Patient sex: M
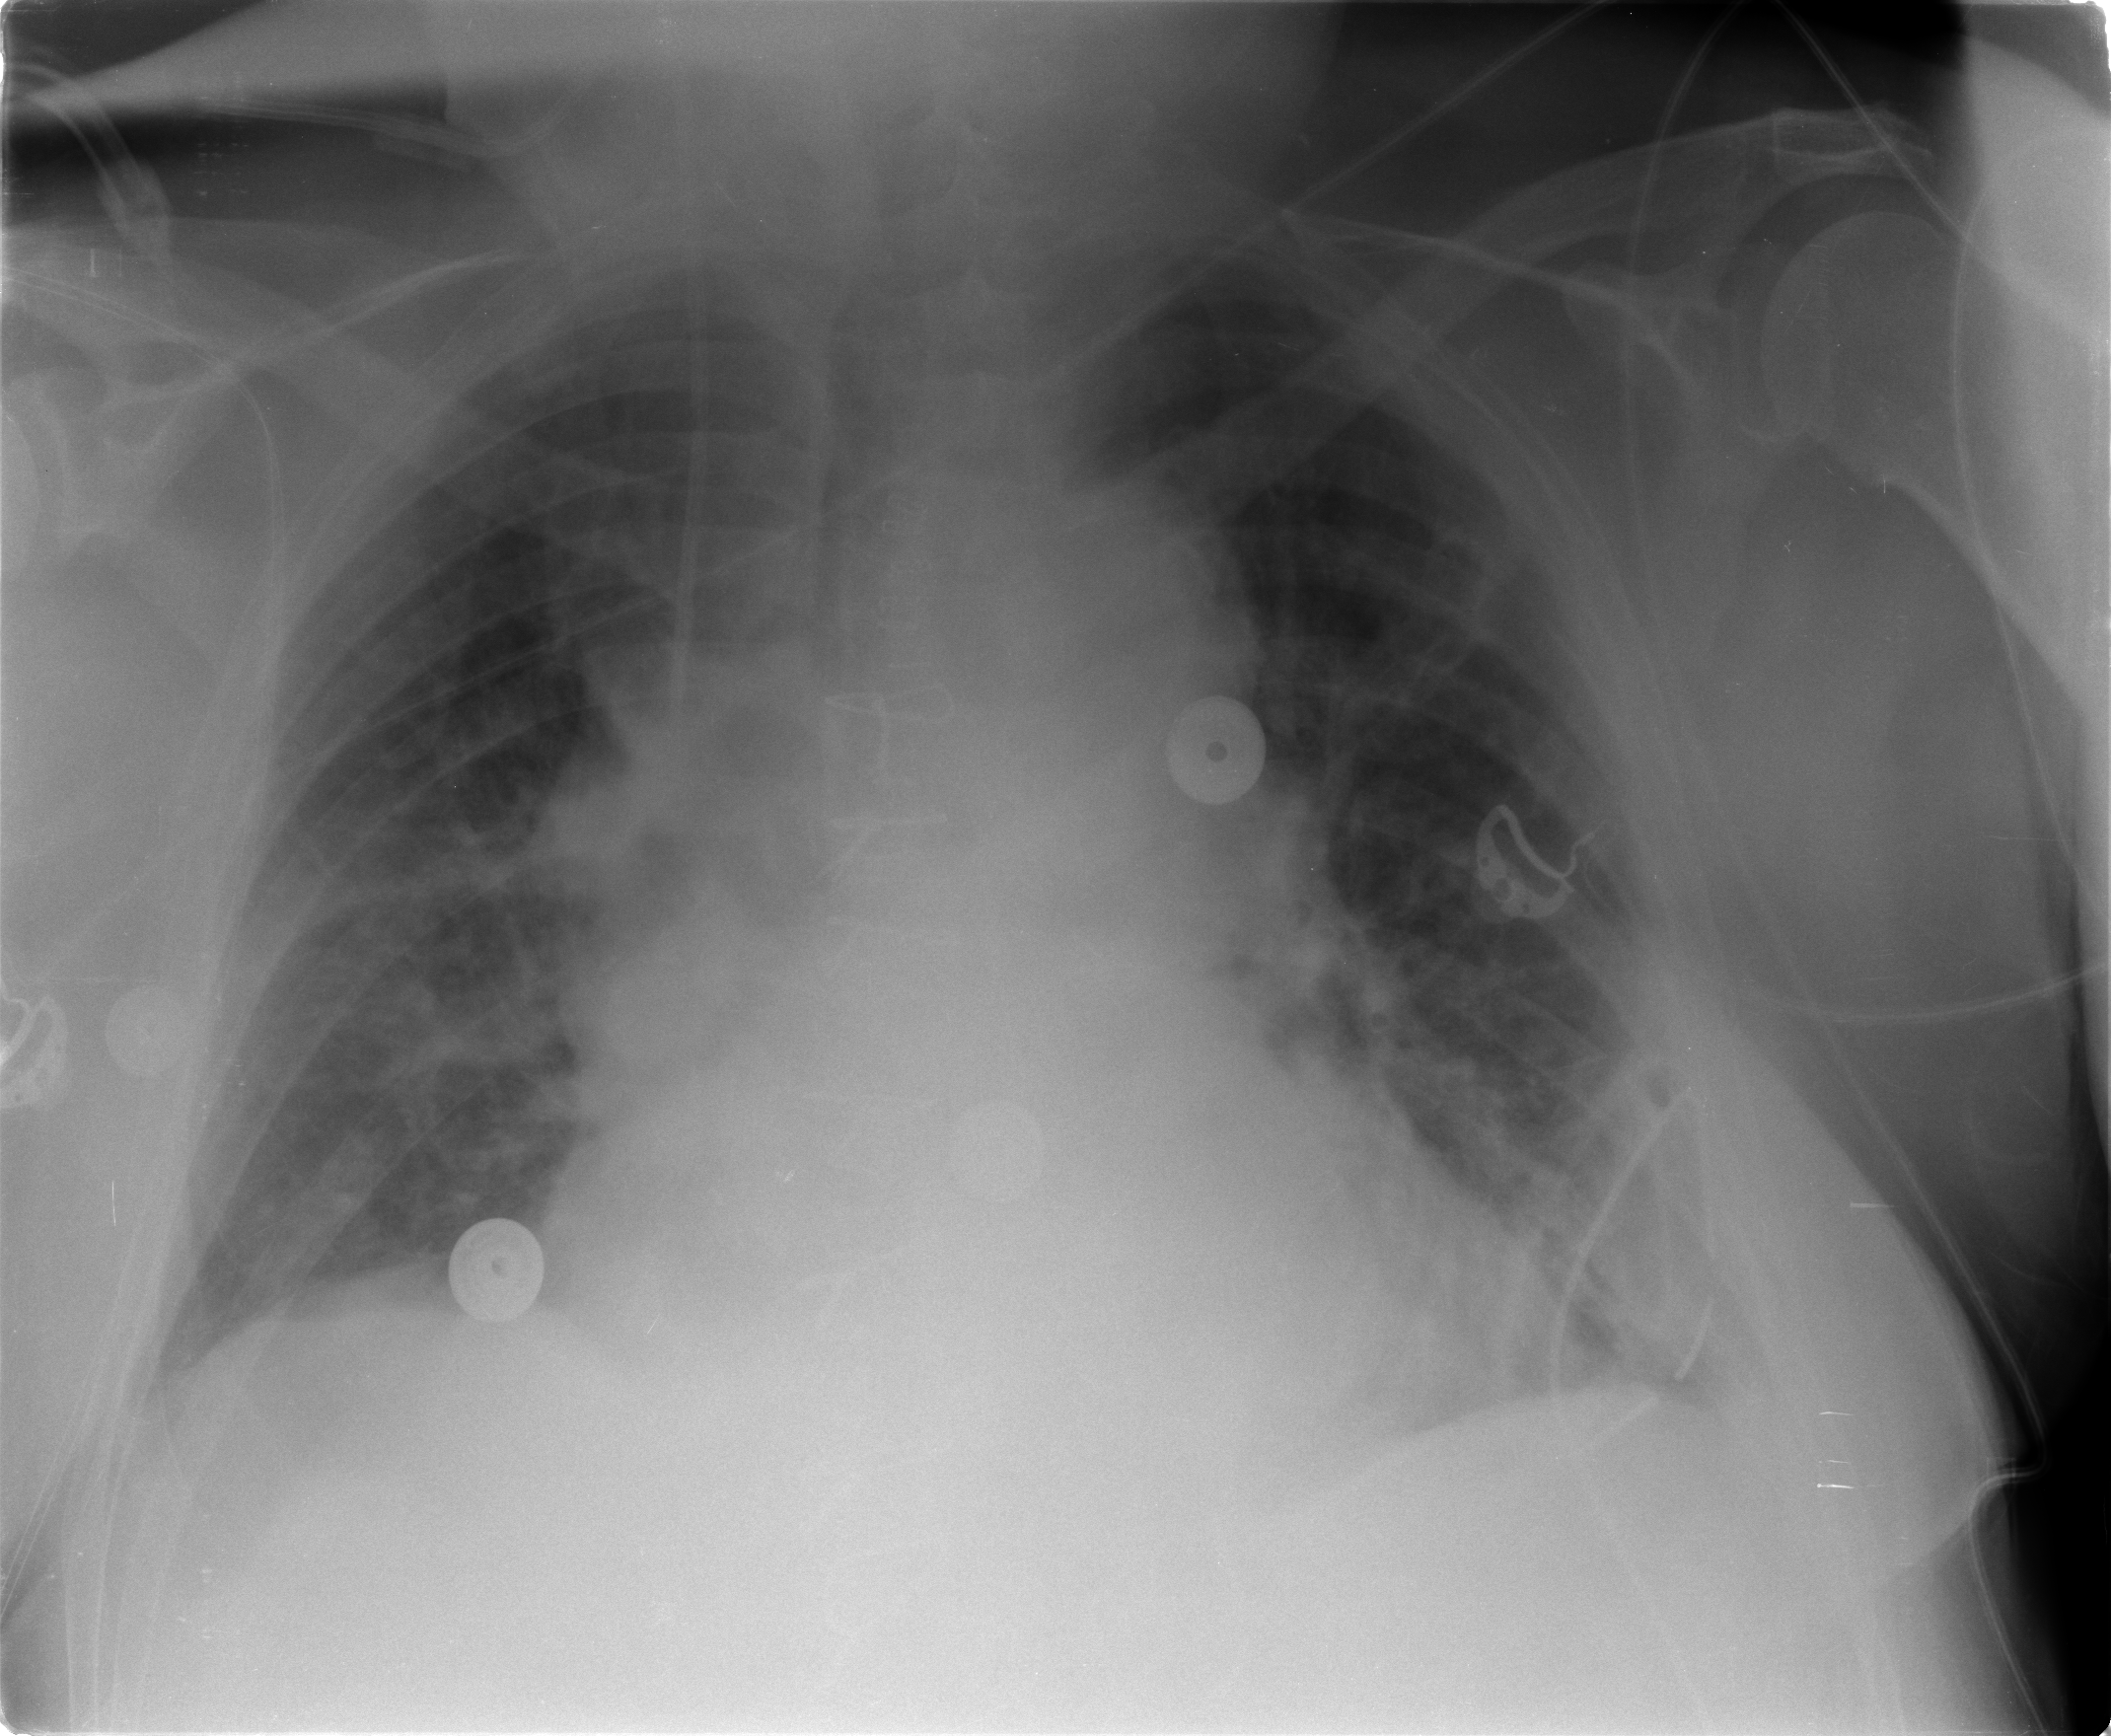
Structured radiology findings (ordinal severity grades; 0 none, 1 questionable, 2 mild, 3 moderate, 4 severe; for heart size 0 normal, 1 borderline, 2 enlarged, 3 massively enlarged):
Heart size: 2
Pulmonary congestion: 3
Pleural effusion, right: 1
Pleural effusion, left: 2
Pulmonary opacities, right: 2
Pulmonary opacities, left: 1
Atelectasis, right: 2
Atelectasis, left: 2